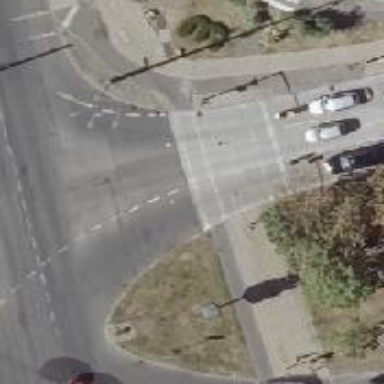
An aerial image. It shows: Asphalt cycleway with traffic signals at crossing.